Field crop: tomato
Growth stage: 1
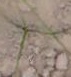
Species: cyperus